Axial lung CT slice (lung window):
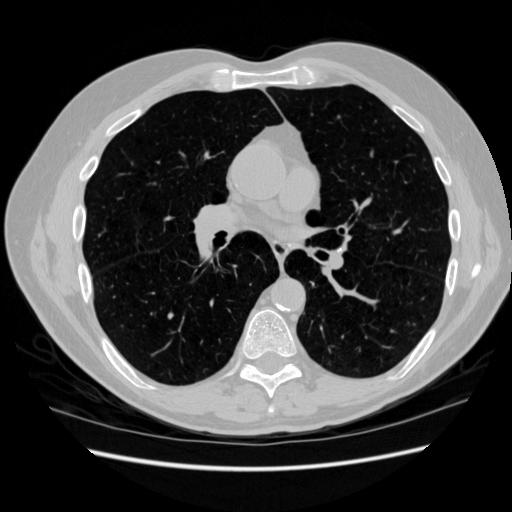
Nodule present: no